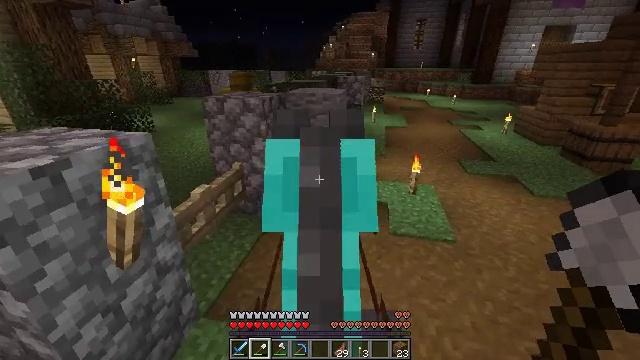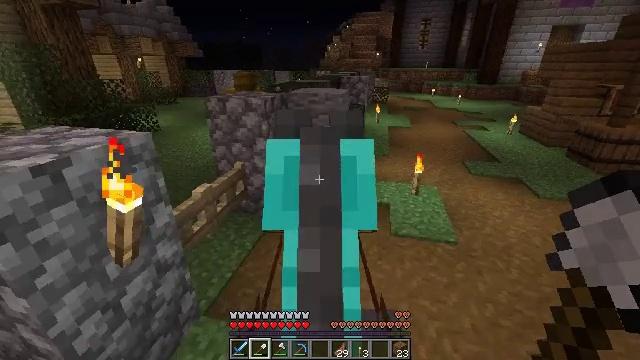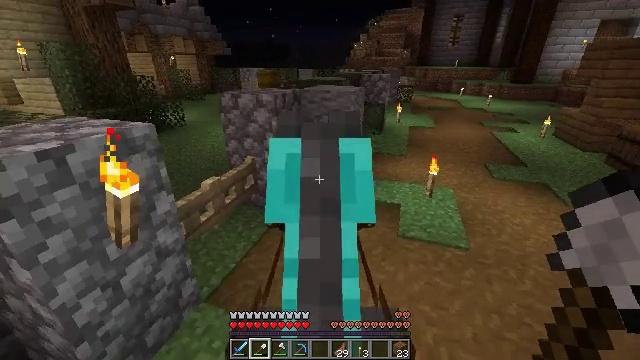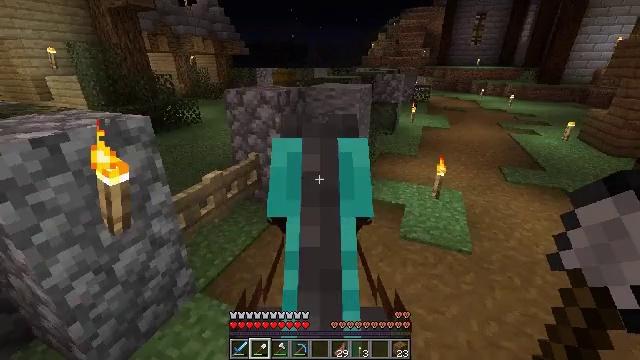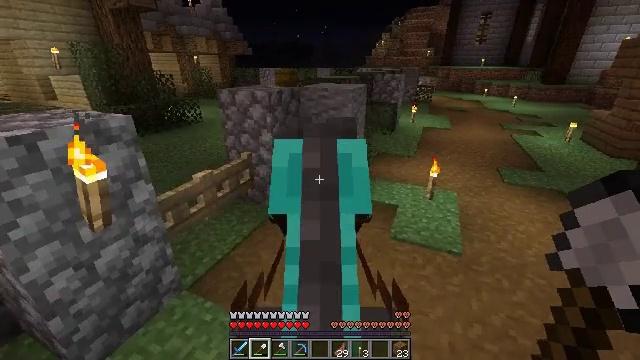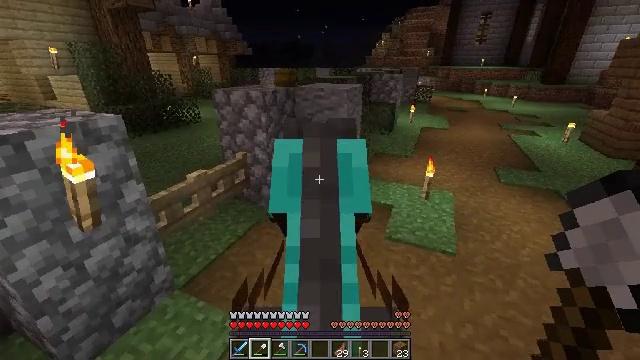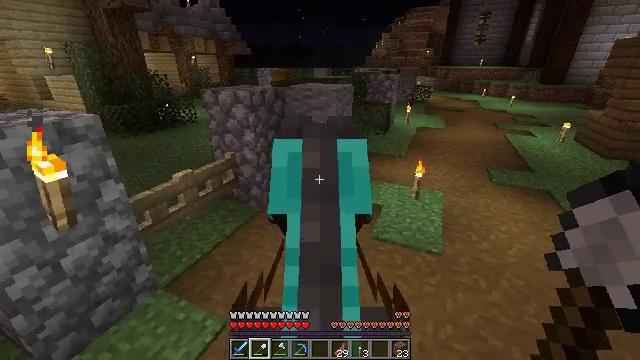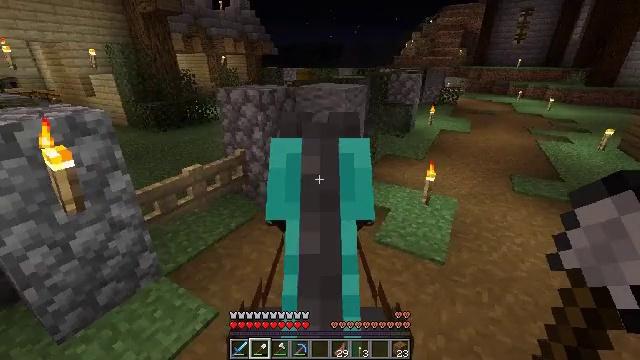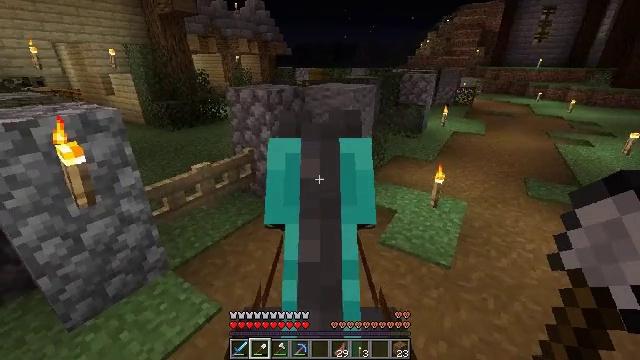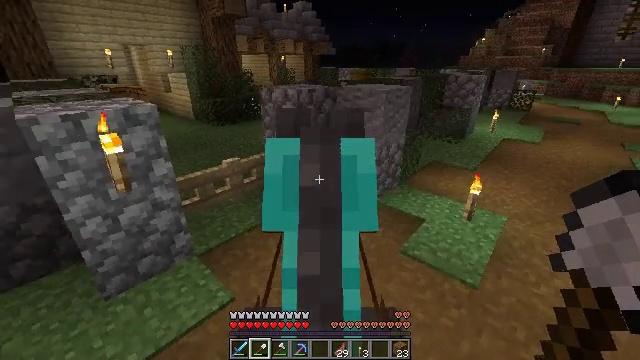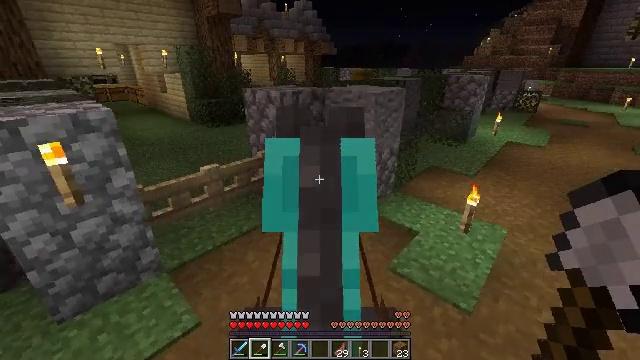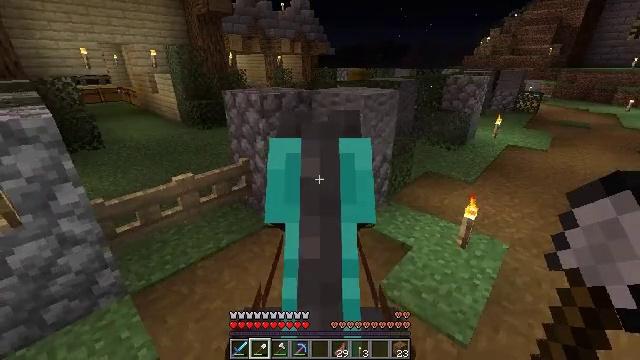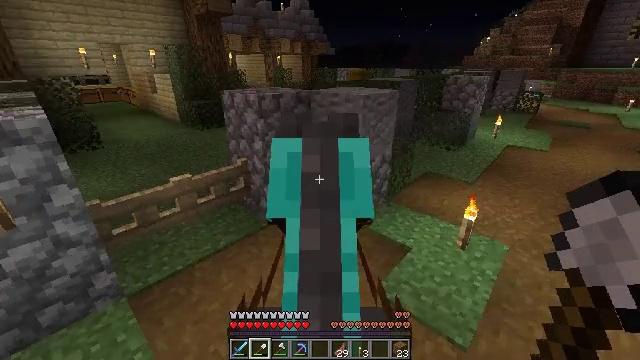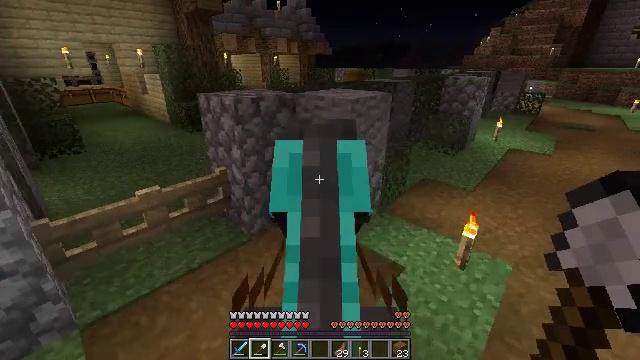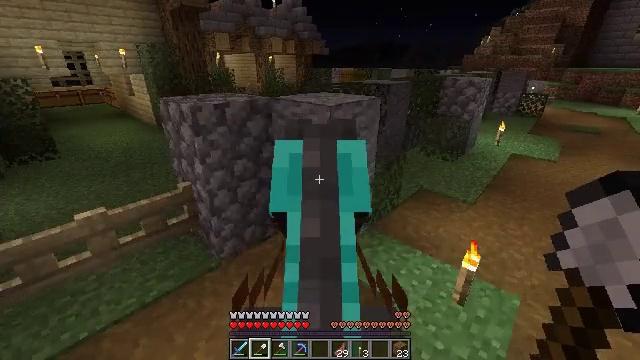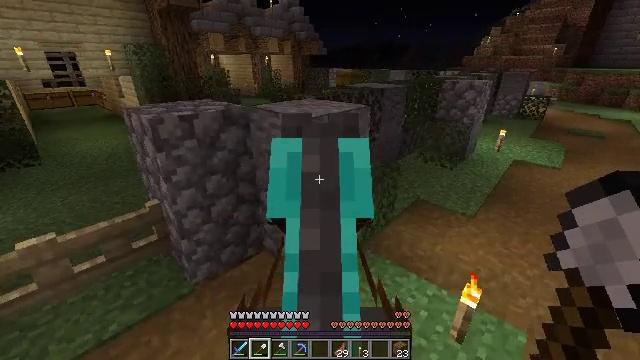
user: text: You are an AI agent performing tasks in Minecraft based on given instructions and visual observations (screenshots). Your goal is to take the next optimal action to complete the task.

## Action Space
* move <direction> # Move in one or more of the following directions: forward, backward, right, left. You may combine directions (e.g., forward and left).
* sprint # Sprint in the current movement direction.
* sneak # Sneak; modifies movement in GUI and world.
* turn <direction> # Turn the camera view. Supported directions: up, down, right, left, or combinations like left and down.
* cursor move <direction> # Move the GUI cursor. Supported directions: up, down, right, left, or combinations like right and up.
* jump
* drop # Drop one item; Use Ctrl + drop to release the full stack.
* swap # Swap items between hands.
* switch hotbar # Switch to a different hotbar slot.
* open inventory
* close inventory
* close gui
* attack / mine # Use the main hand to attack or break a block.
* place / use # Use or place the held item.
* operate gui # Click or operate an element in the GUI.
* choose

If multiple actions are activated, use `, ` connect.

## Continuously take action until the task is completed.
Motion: motion action
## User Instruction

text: Clear birch leaves to get saplings.
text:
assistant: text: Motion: move right, turn left
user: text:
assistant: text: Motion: move right, turn left
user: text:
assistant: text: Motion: move right, turn left
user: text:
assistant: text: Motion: move right
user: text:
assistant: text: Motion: move right
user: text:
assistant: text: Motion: move right, turn left
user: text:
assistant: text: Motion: move right, turn left
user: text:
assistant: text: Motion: move forward and move right, turn left
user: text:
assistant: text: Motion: move forward and move right, turn left
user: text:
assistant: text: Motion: move forward and move right
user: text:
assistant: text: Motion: move forward and move right
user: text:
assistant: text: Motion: move forward and move right
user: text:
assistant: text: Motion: move forward and move right
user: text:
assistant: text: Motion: move forward and move right
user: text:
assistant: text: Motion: move forward and move right
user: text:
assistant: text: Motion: move forward and move right
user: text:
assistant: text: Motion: move forward and move right
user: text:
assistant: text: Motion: move forward and move right
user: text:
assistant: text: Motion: move forward and move right
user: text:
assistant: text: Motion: move forward and move right
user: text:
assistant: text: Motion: move forward and move right
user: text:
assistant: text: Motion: move forward and move right
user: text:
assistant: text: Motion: move forward and move right
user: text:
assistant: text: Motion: move forward and move right
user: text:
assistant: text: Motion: move forward and move right
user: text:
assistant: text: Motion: move forward and move right
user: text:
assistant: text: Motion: move forward and move right
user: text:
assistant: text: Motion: move forward and move right
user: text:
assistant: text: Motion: move forward and move right
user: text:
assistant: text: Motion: move forward and move right